Interaction volume radius: 10 \u00c5
Interaction volume height: 15 \u00c5
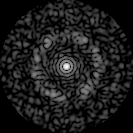
Disorder parameter: 0.8062